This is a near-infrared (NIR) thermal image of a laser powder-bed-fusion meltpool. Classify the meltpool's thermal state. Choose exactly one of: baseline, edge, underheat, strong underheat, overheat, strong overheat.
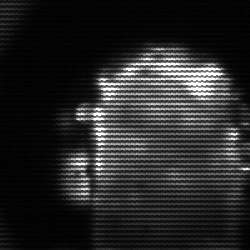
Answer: baseline